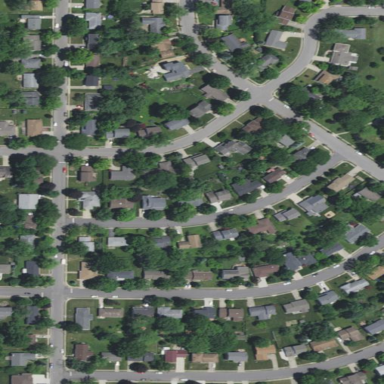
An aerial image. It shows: Sidewalk.